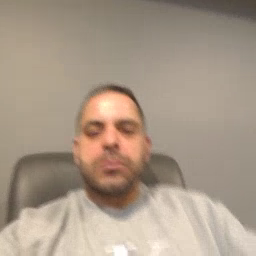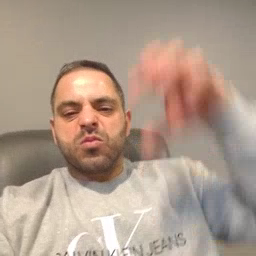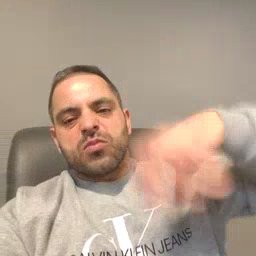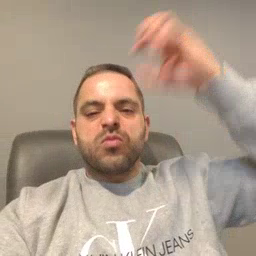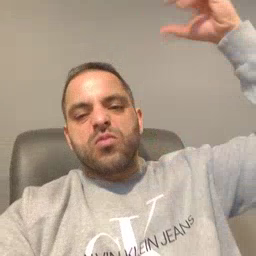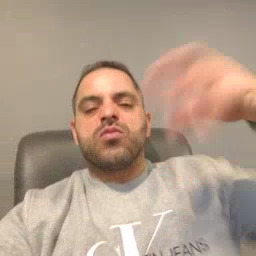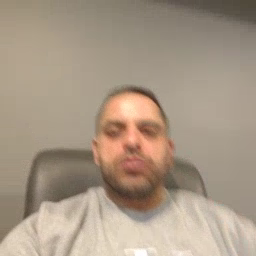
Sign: rain